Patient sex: F
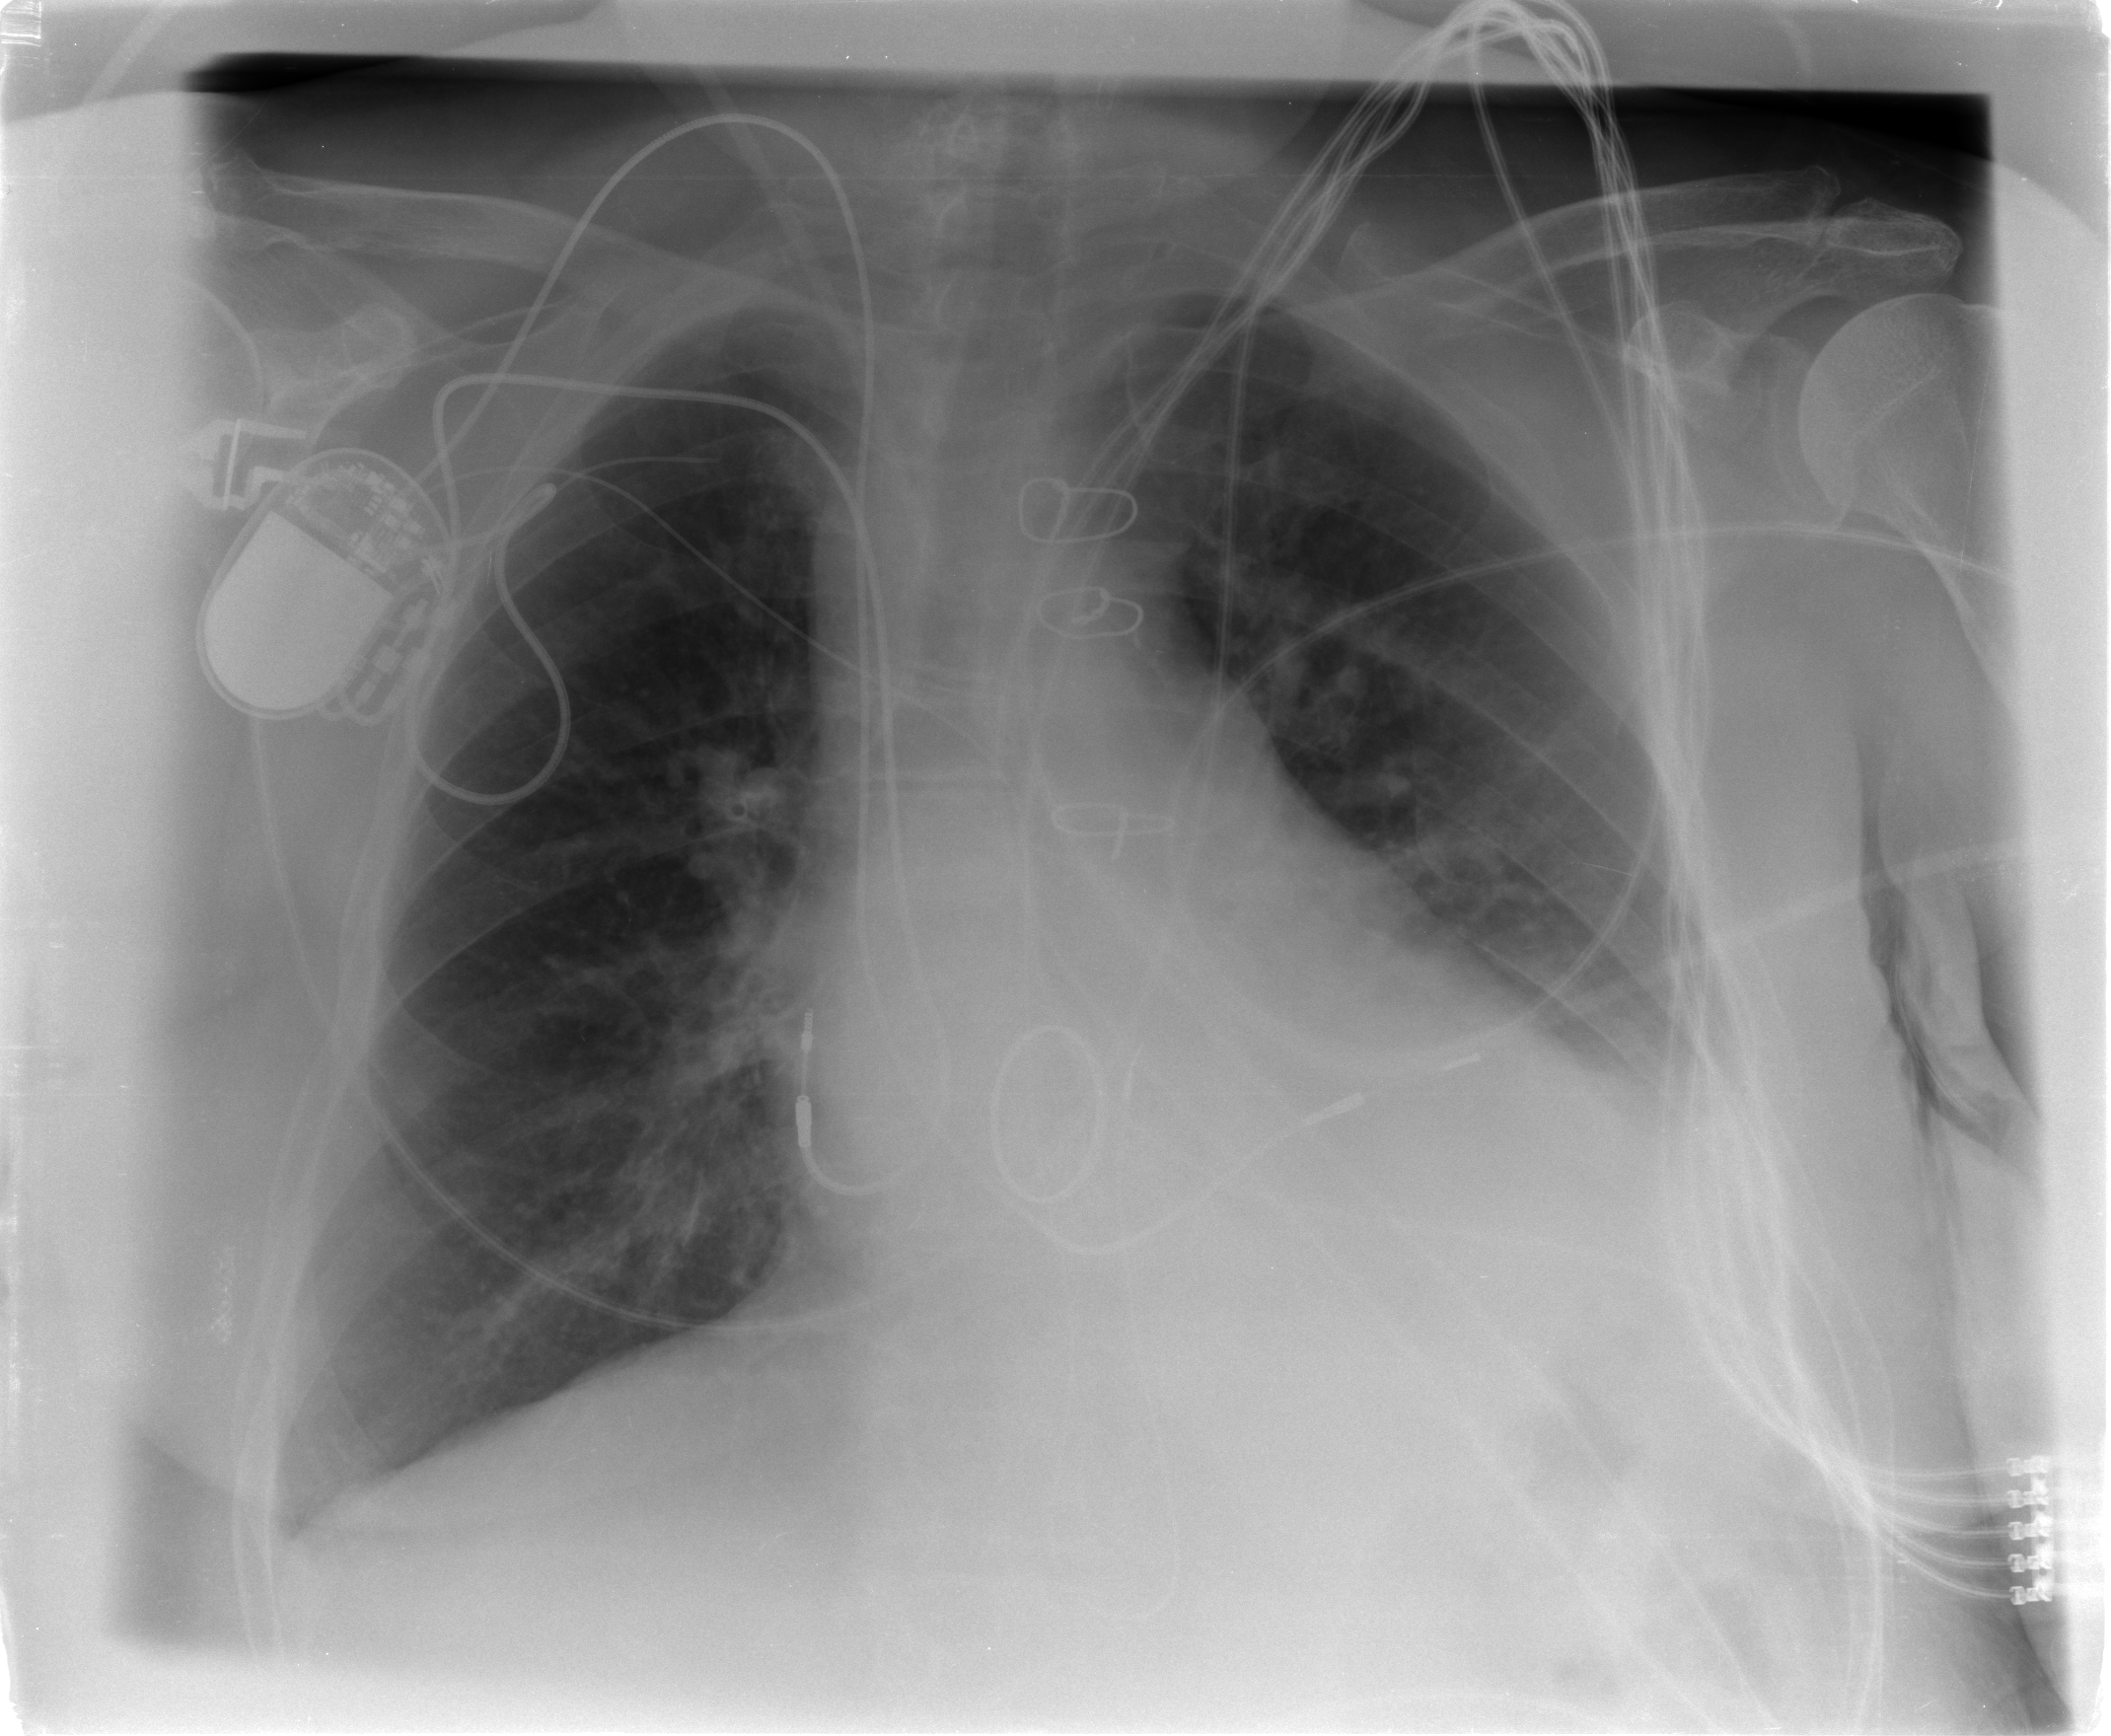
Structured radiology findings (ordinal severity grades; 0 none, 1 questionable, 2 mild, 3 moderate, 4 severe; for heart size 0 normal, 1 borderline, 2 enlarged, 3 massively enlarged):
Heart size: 0
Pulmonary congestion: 2
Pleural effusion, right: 1
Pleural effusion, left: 2
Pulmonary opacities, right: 0
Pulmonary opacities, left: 0
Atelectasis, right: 2
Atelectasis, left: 2